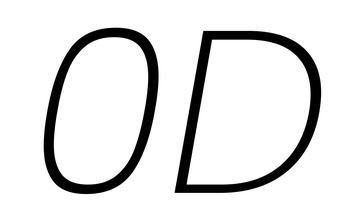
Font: Poppins-ExtraLightItalic